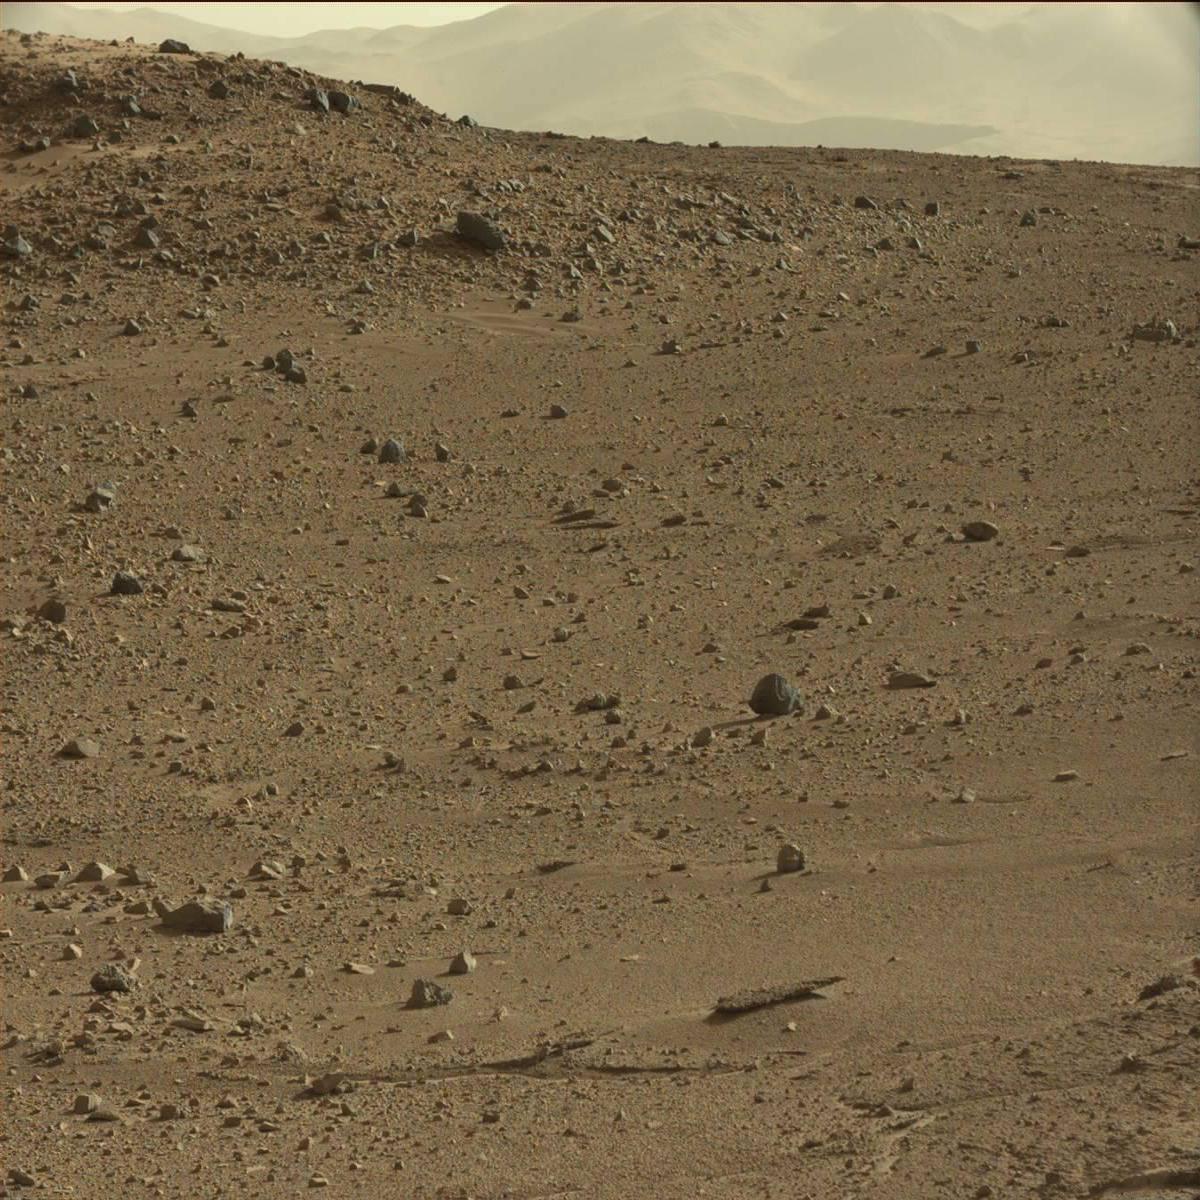
Terrain classes present: Bedrock, Ridge, Rock, Sand / Soil, Sky